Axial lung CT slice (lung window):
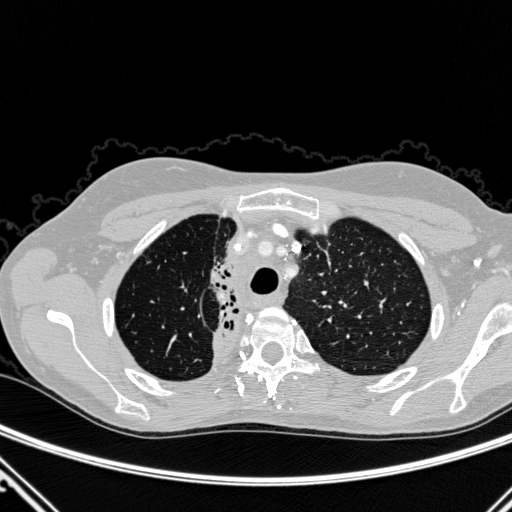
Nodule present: no